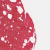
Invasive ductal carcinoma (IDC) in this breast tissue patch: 0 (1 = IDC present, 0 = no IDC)